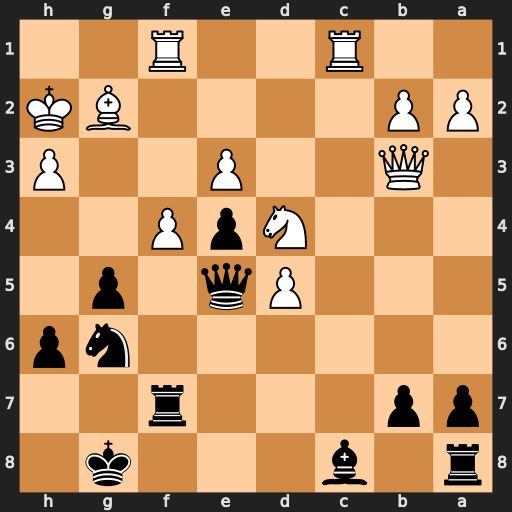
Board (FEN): r1b3k1/pp3r2/6np/3Pq1p1/3NpP2/1Q2P2P/PP4BK/2R2R2
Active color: b
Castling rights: -
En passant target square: -
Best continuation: gxf4 exf4 Qxd4